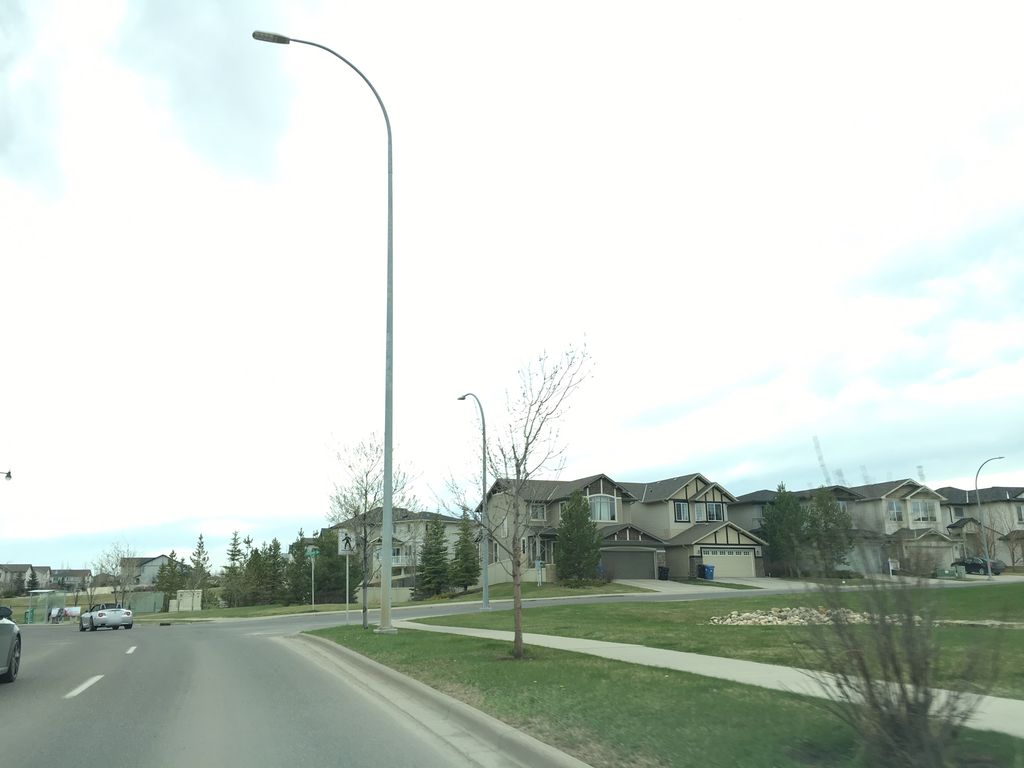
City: calgary